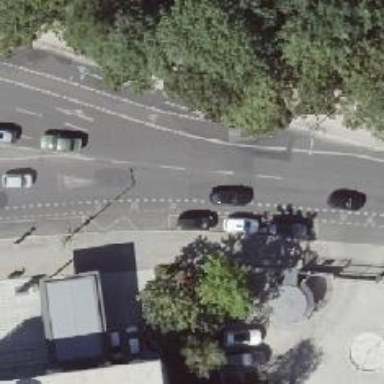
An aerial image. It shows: Asphalt road with Y-junction.